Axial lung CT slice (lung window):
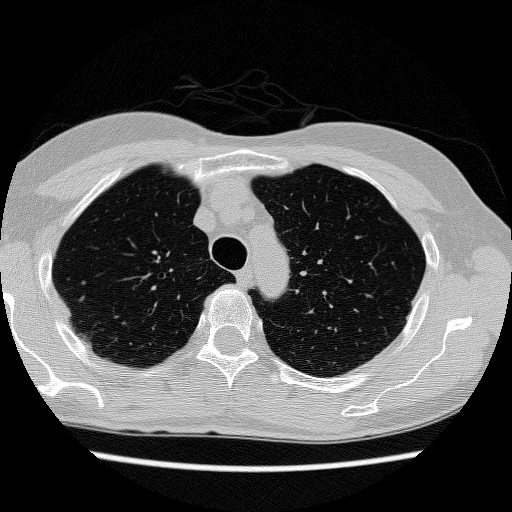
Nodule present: no